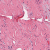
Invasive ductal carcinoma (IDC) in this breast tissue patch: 0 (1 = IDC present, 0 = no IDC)